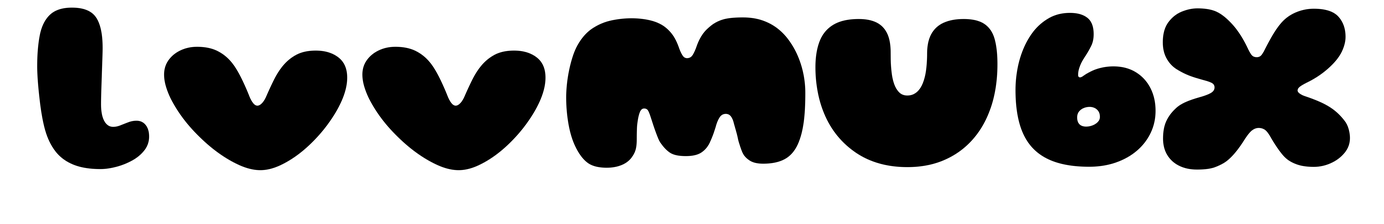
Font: Gluten_Black